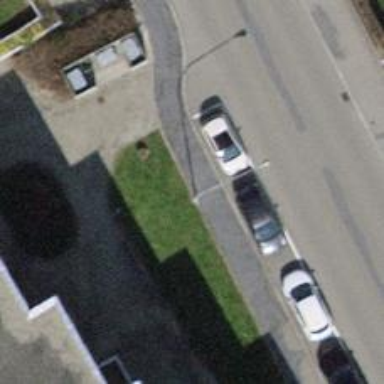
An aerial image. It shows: Support pole.